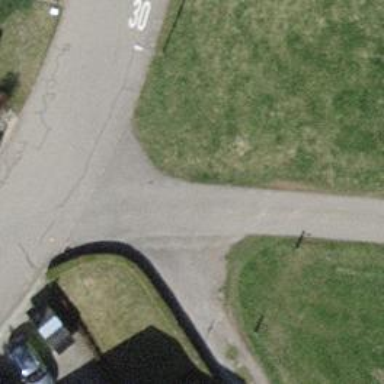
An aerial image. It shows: Unclassified road with asphalt surface.